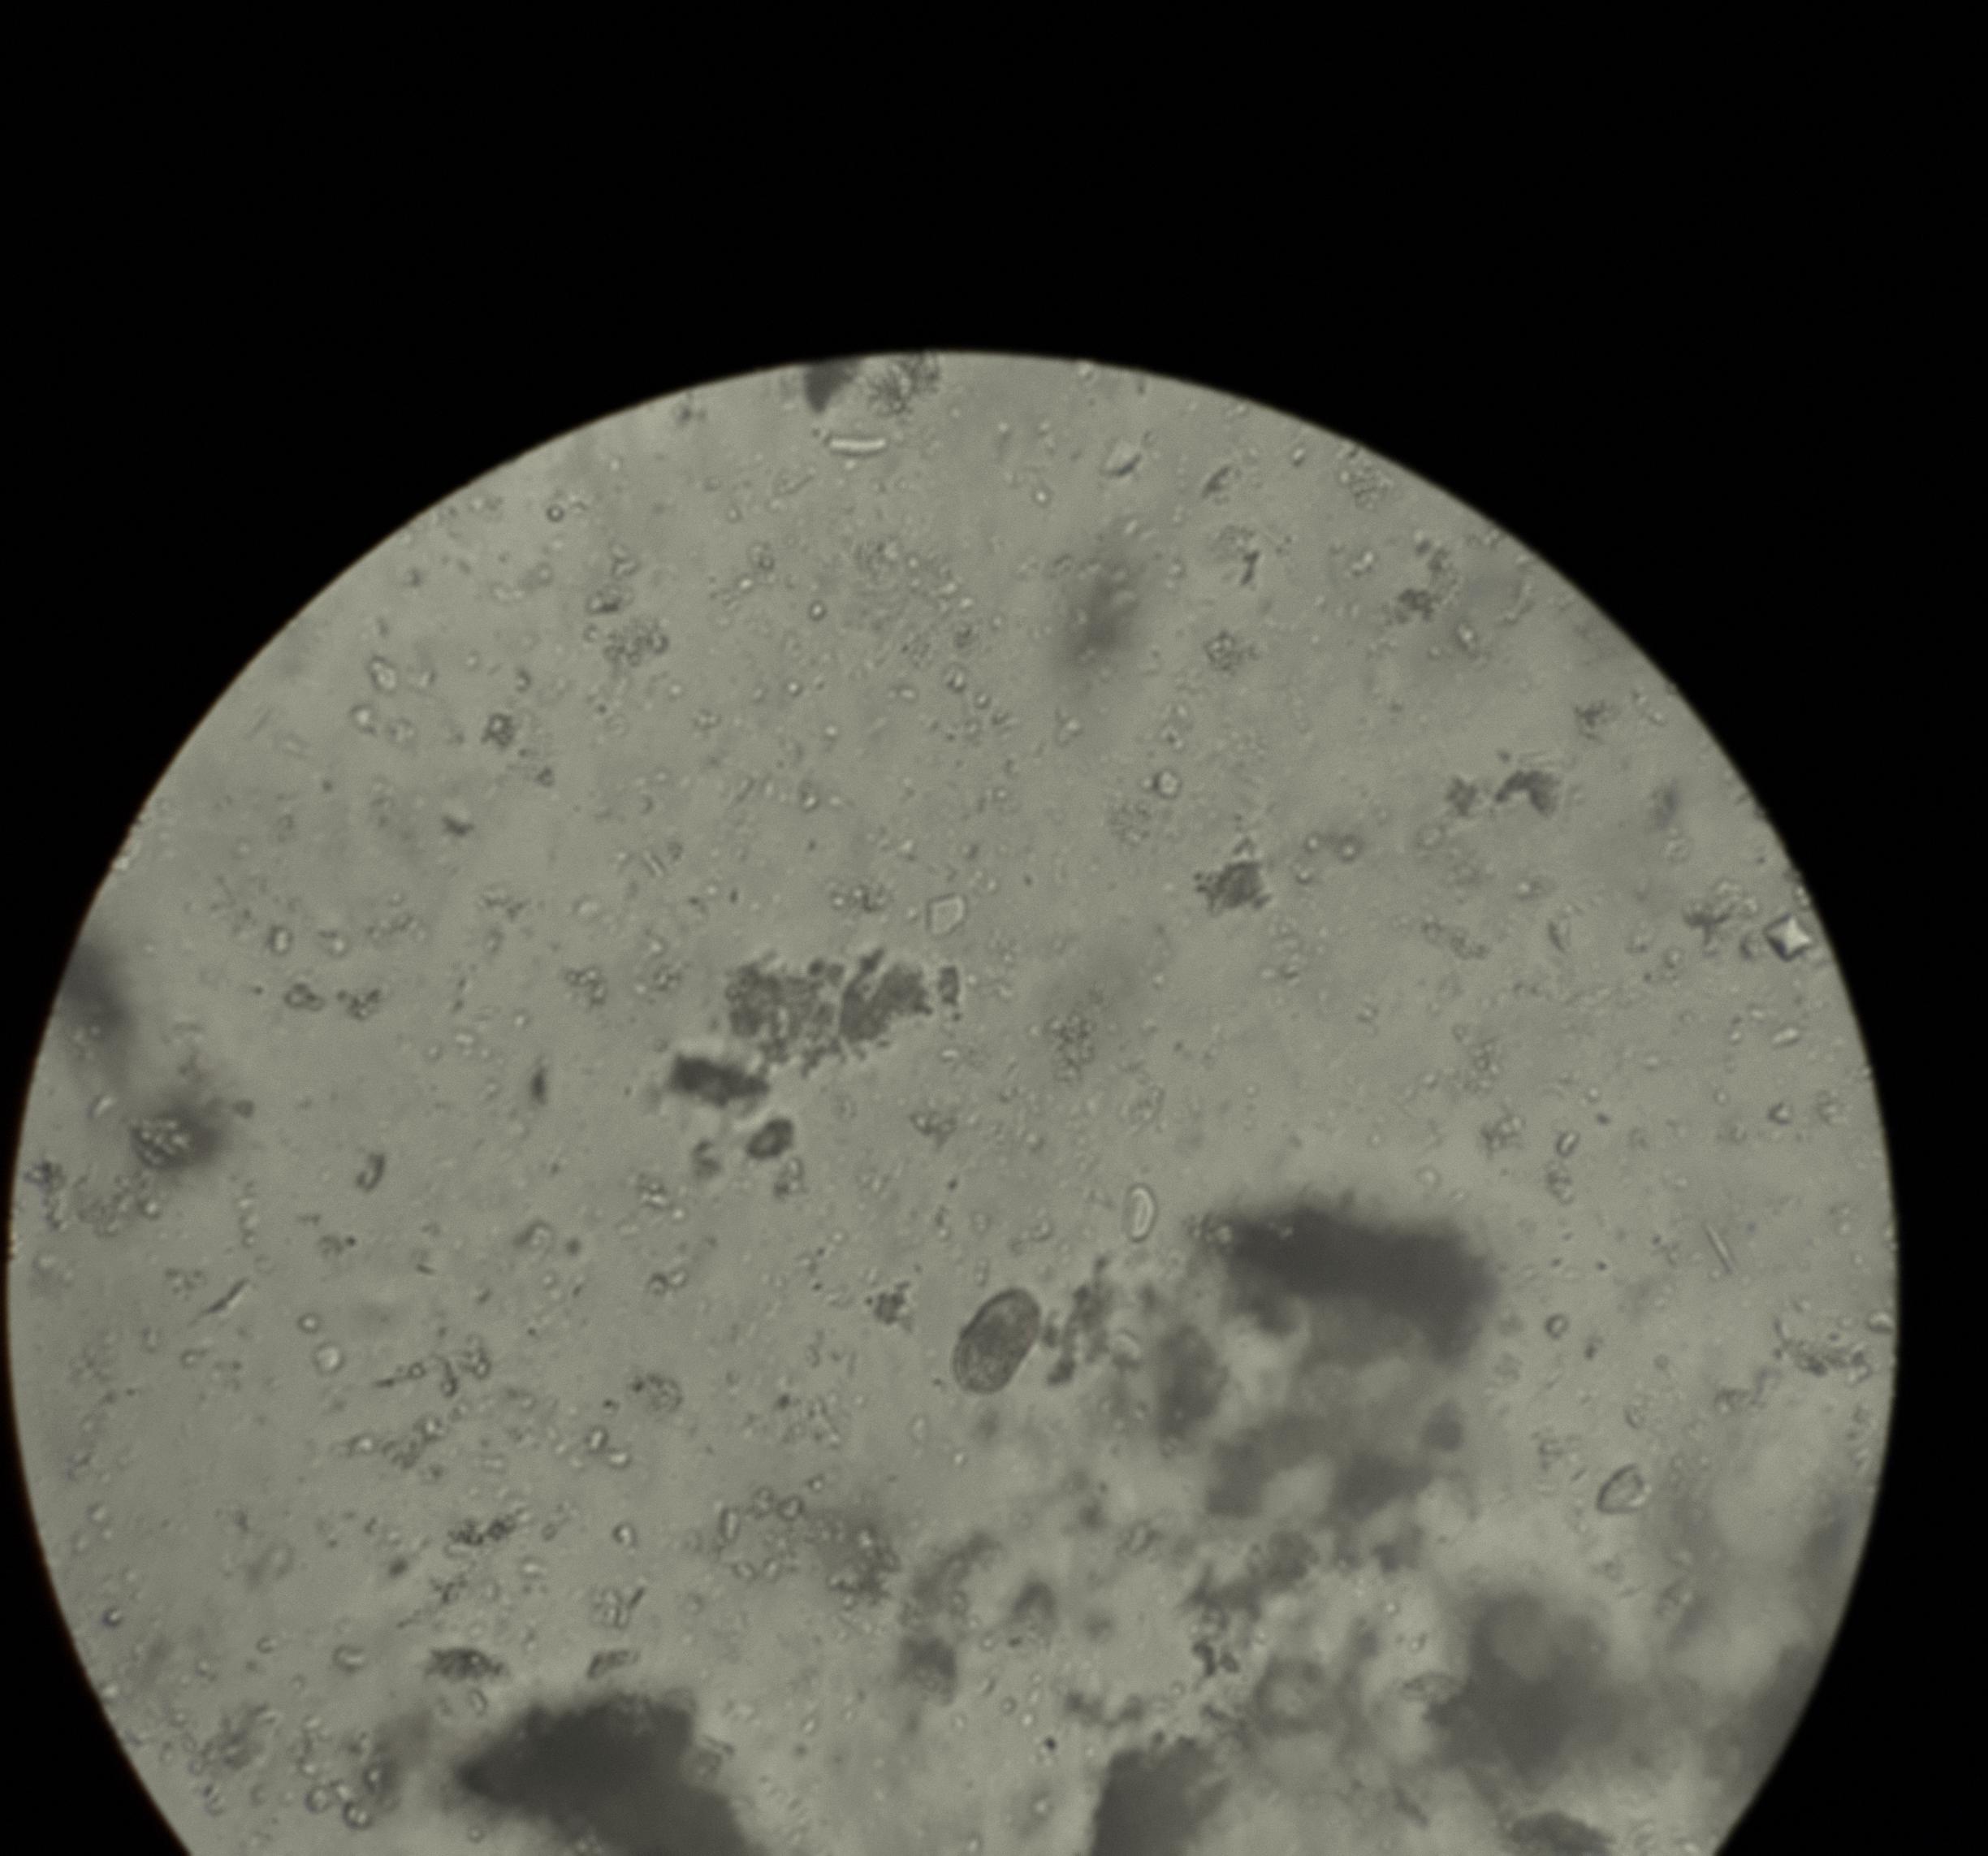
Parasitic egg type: Capillaria philippinensis